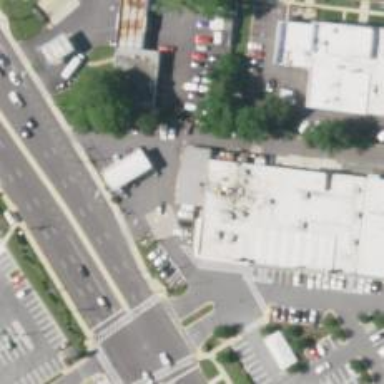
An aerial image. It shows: Convenience shop.